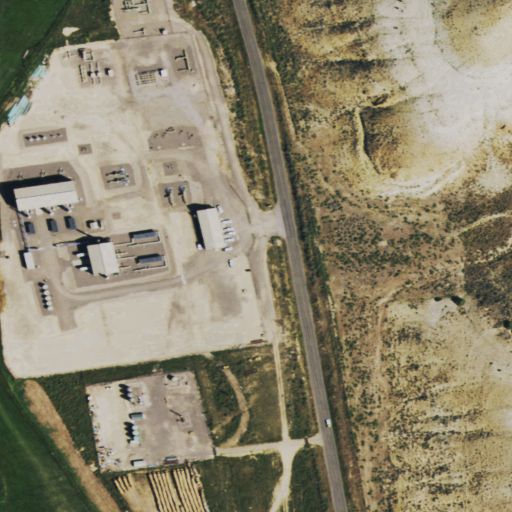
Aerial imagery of valley in Colorado named Dudley Gulch North containing shrub, medium intensity development, low intensity development, open development, pasture, and high intensity development